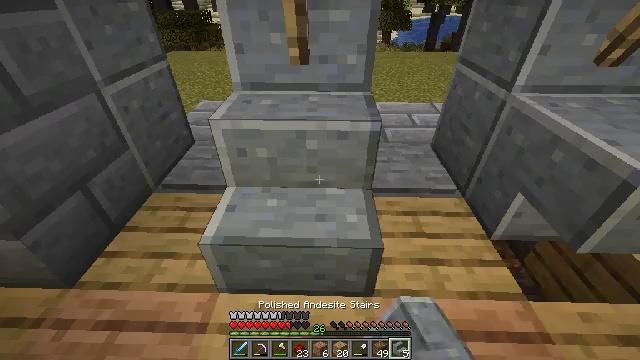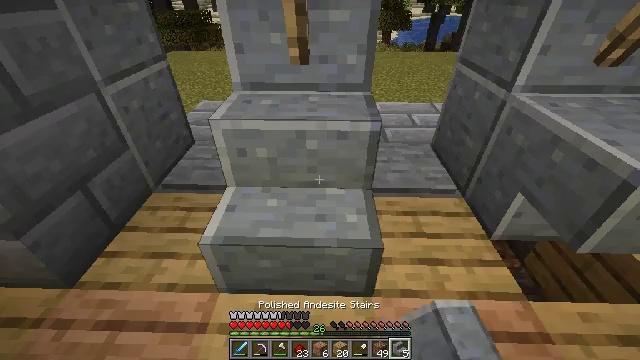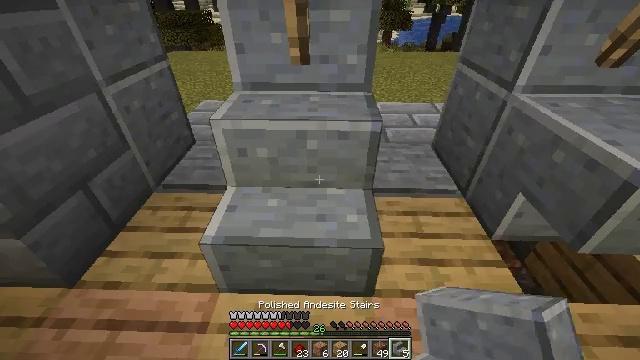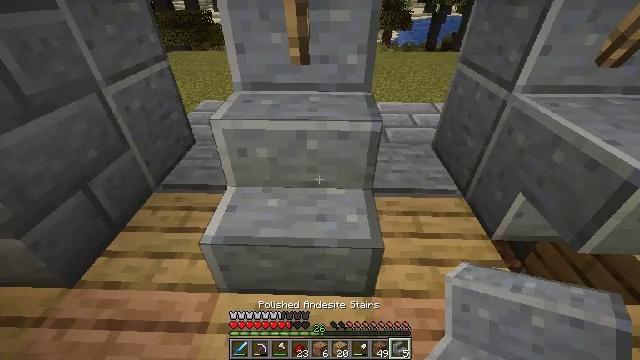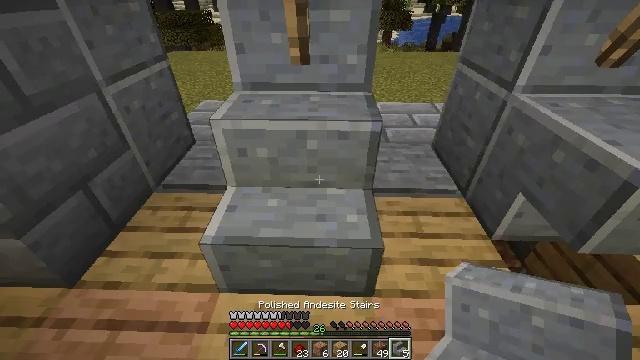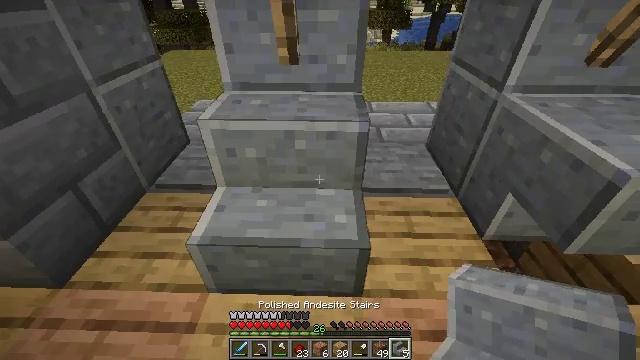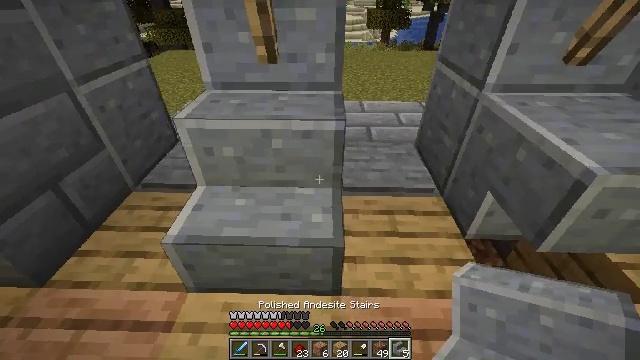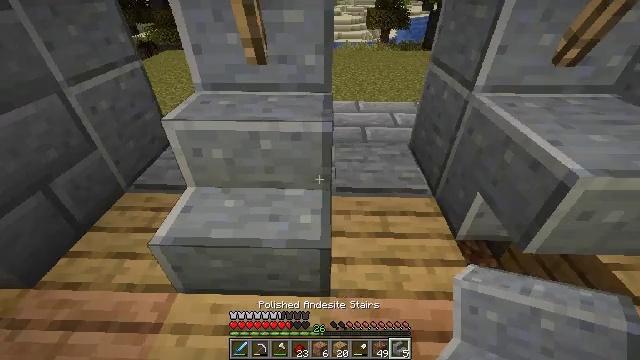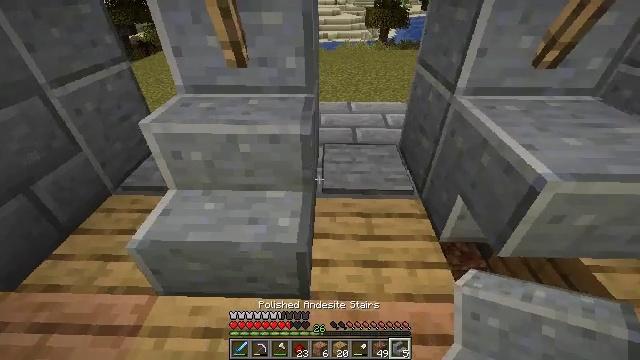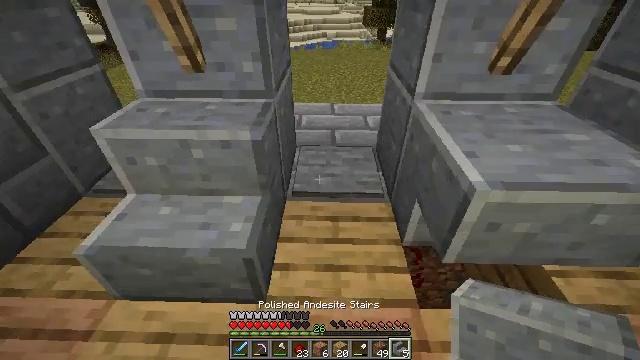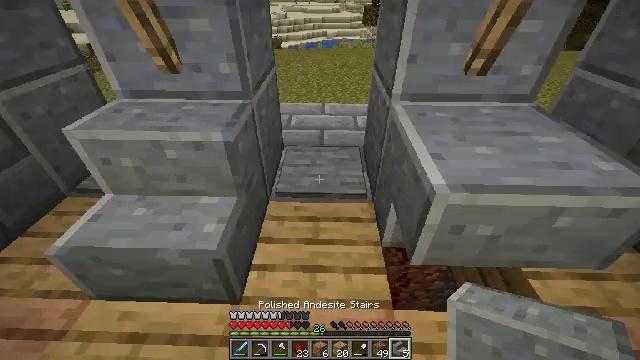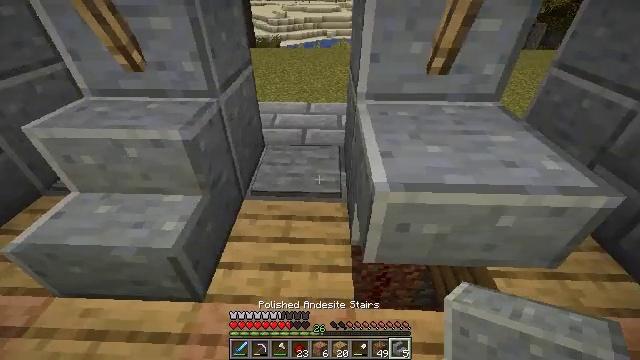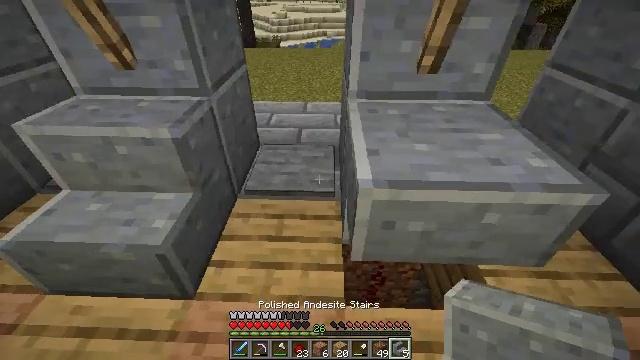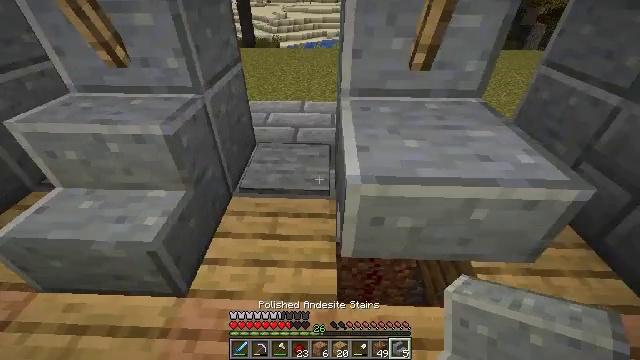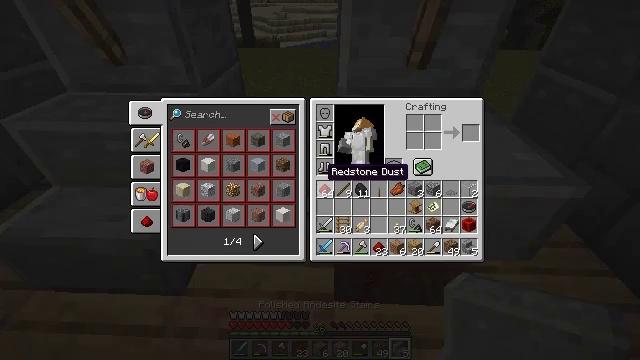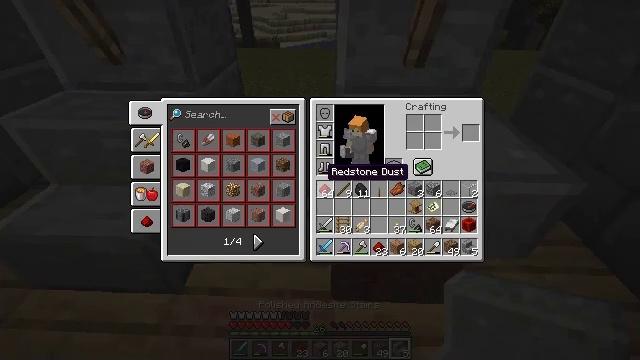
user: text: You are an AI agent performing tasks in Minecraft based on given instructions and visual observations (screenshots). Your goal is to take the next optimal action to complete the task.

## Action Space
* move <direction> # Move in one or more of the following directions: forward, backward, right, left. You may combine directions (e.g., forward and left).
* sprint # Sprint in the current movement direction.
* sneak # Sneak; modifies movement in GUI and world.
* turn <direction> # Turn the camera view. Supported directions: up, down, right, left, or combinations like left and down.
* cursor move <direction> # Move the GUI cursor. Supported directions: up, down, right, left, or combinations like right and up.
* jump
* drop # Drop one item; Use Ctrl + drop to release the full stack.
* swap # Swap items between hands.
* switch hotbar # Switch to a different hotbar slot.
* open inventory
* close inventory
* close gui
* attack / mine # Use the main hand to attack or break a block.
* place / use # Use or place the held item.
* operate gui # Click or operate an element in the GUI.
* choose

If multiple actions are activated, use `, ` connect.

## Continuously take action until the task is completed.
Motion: motion action
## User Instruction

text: Gather materials by mining polished andesite stairs.
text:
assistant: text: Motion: no_op
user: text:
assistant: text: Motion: no_op
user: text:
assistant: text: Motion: no_op
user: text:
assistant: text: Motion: no_op
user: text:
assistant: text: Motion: move right
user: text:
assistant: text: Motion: move right
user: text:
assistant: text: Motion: move right
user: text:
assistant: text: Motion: move right
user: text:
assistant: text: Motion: move right
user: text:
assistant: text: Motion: move right
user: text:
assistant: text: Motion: no_op
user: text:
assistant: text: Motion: no_op
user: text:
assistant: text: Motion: no_op
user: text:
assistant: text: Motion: open inventory
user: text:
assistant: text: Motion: open inventory
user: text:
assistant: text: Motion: open inventory
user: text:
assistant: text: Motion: open inventory
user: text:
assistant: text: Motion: no_op
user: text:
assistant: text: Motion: no_op
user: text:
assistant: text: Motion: no_op
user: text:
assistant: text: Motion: no_op
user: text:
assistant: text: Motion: no_op
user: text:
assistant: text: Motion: no_op
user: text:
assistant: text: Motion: no_op
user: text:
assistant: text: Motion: no_op
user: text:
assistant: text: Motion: switch to hotbar 2
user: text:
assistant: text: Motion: switch to hotbar 2
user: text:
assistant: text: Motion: switch to hotbar 2
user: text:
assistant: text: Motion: switch to hotbar 2
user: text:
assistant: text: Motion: no_op